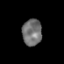
Tissue: prostate
Cell type: T cells
Senescence score: 0.3288
Nuclear area (px): 510
Mean DAPI intensity: 112.929